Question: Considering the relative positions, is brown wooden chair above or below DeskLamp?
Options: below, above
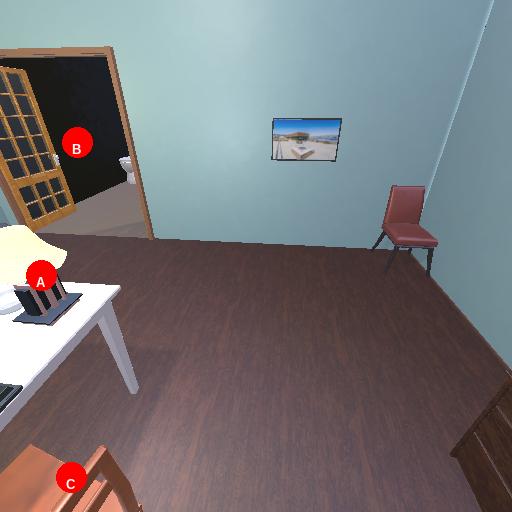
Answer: below